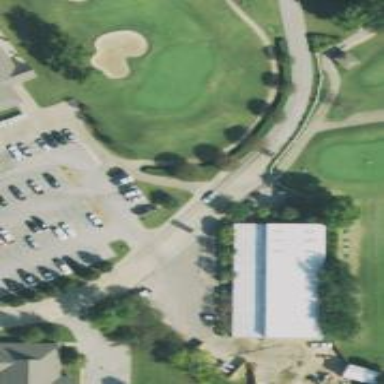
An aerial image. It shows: Golf cartpath that is also road path.